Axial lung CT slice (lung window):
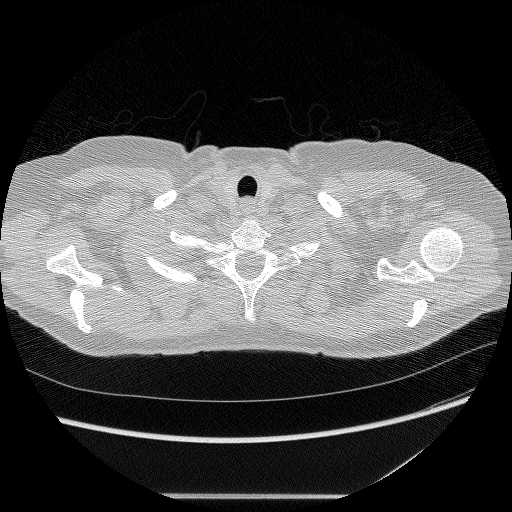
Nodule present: no